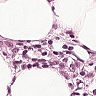
Metastatic tissue present: yes